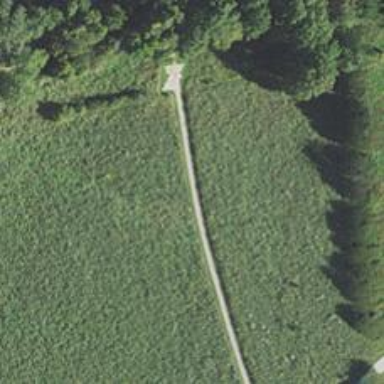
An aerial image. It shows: Cycleway.